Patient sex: M
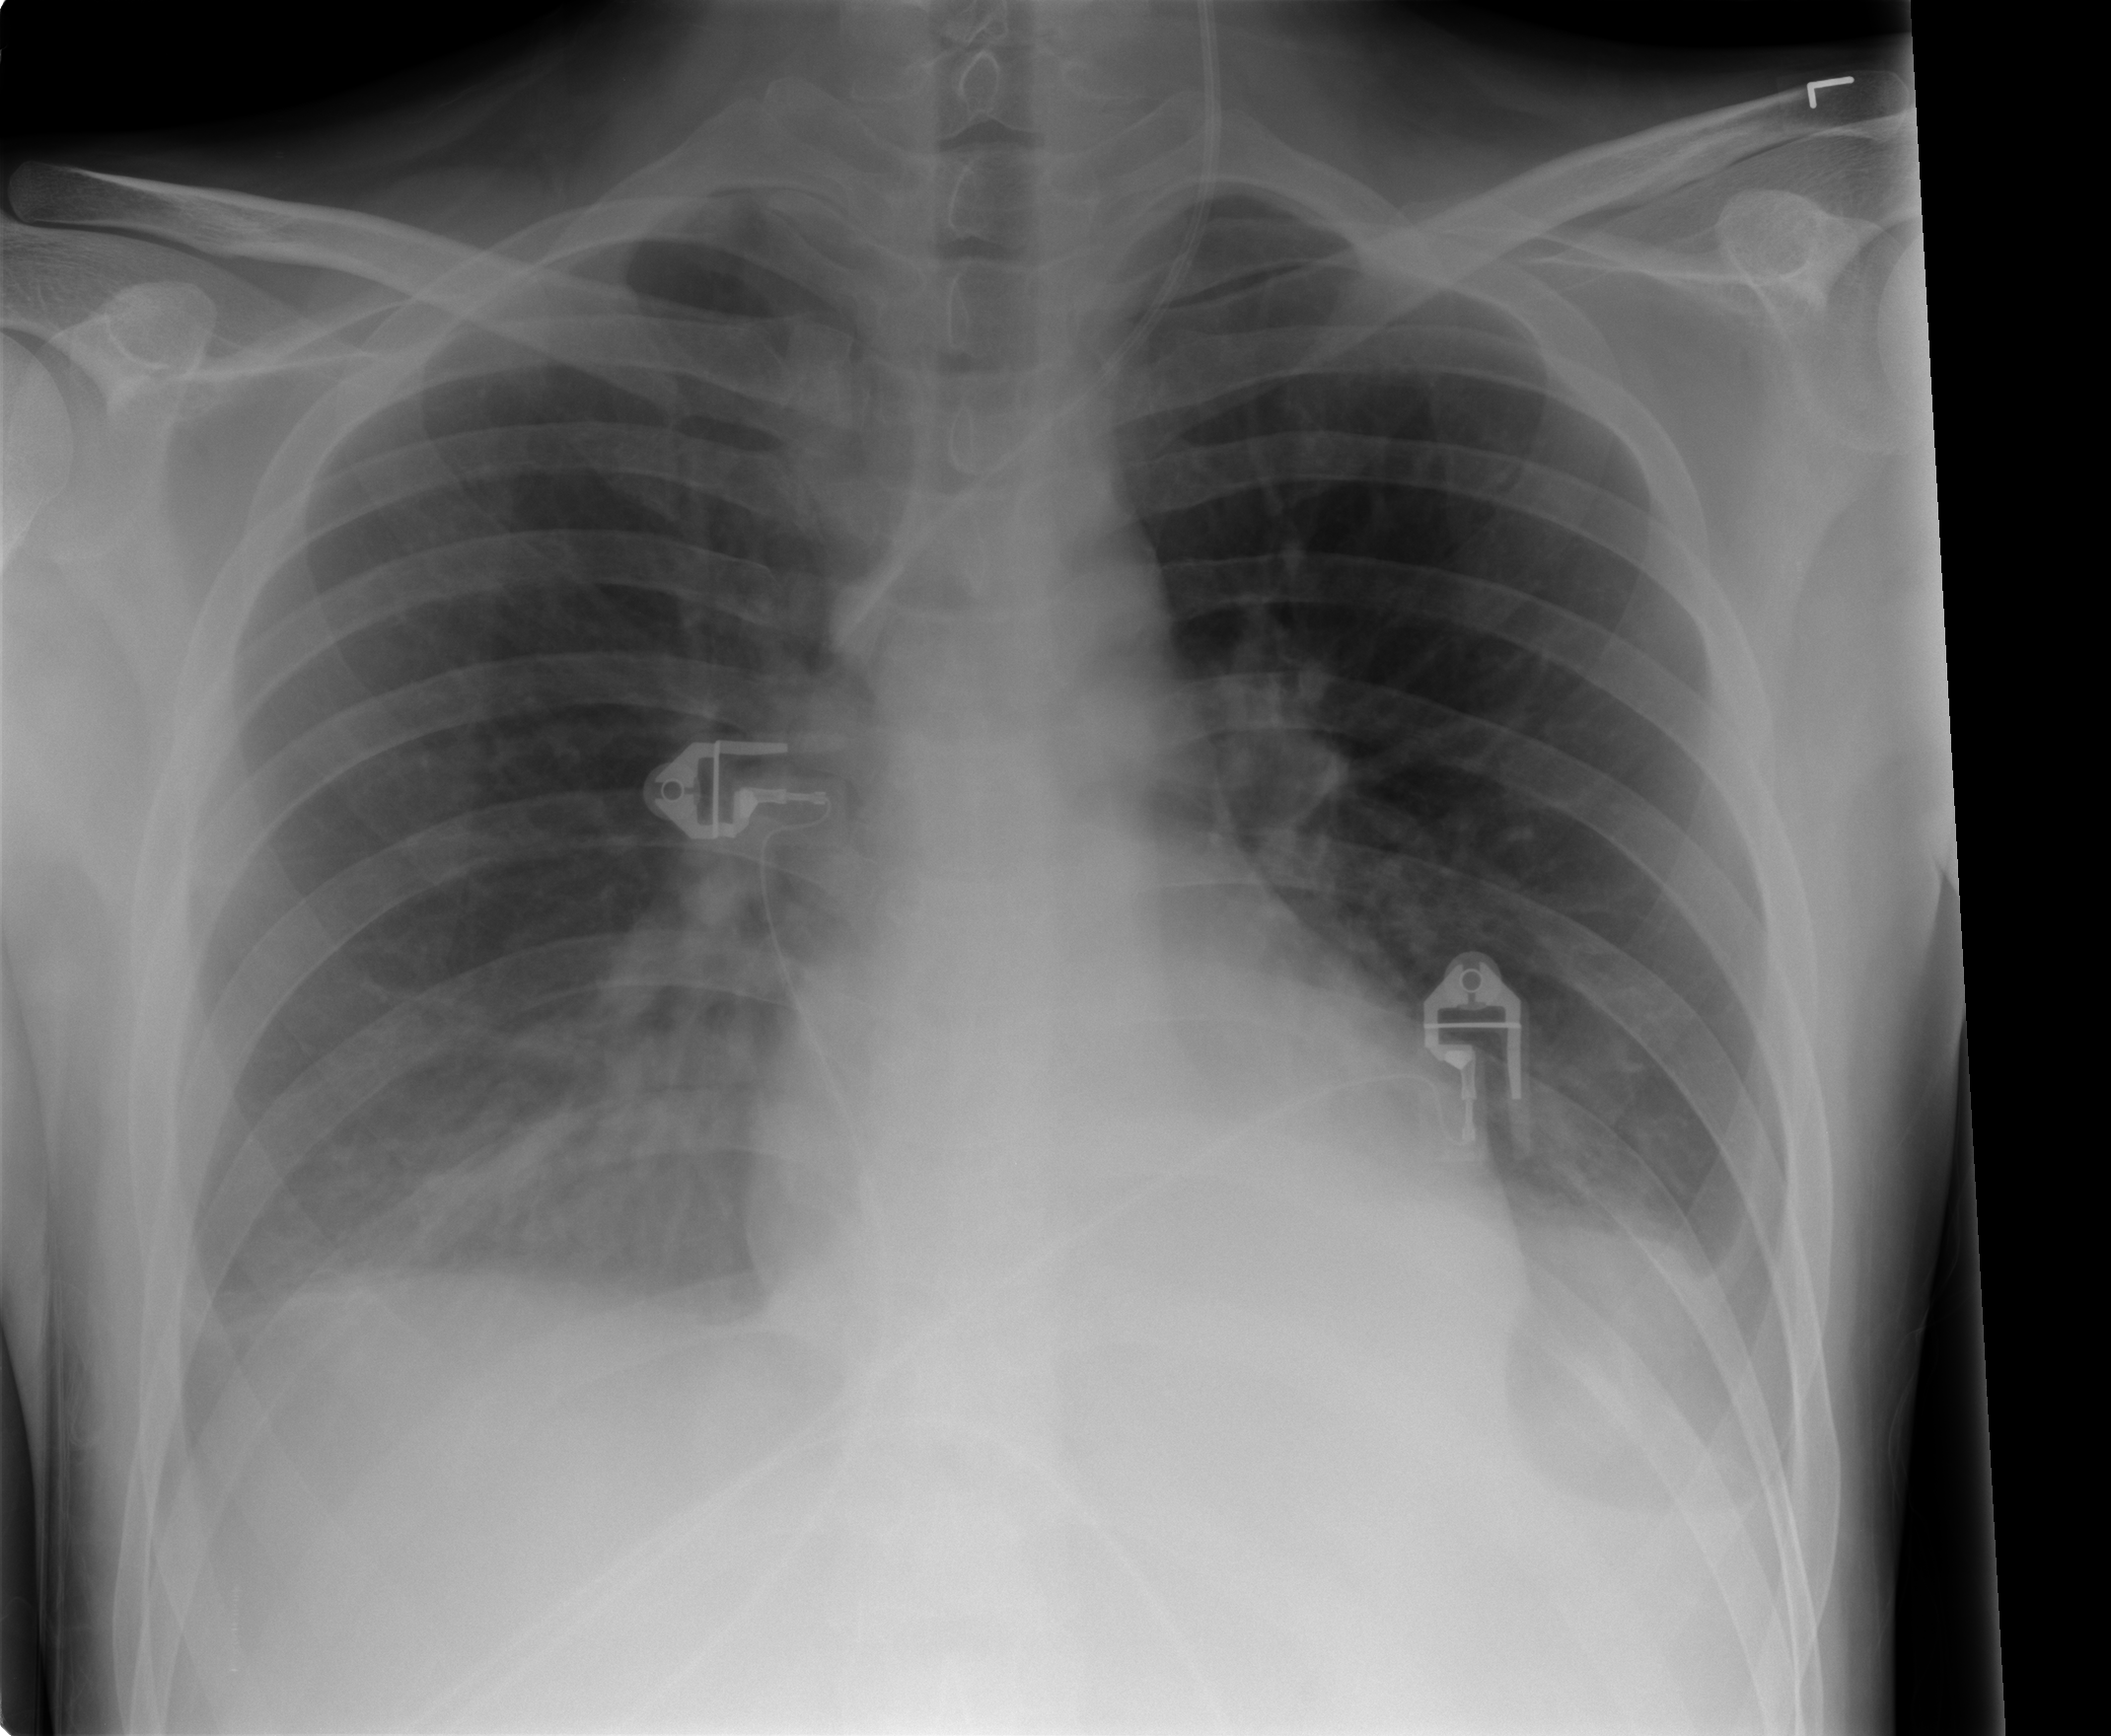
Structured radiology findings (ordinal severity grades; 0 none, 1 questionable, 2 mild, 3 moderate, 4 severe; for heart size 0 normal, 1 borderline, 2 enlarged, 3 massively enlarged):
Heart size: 0
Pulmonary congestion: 0
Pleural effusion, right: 2
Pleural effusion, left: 2
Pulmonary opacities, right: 1
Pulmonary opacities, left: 0
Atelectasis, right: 0
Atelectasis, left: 0